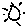
Label: sun